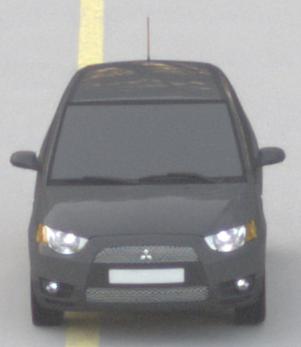
Make: Mitsubishi
Model: Colt 1.1
Detailed model: Colt (VI)
Model produced from: 2008/11
Model produced until: 2010/10
Doors: 3
Color: gray
Road condition: dry road
Daytime: sunrise or sunset
Contrast: low contrast